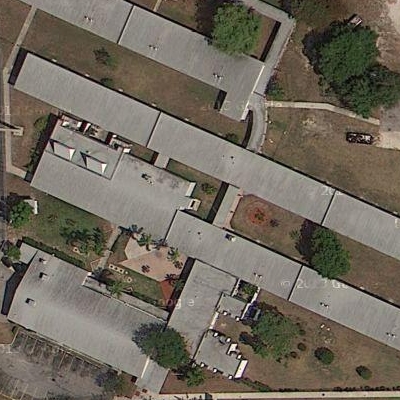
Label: Industry